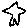
Label: star